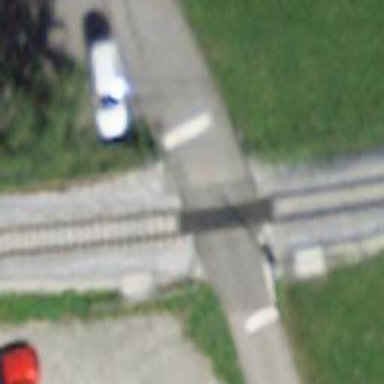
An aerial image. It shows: Level crossing along the railway.